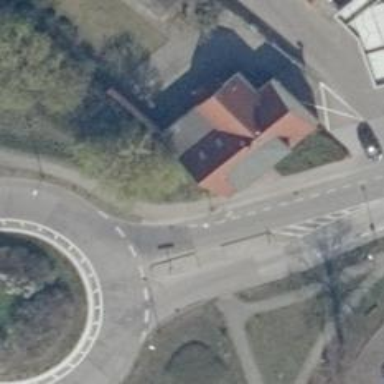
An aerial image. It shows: Unmarked crossing with pedestrian island.